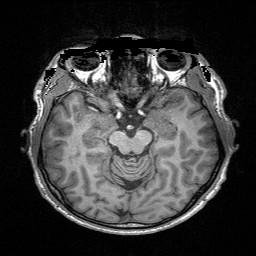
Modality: T1w
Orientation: coronal